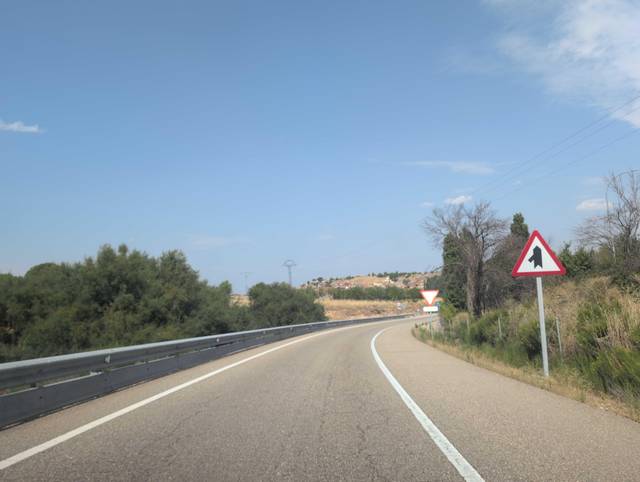
Region: Spain
Coordinates: 41.623, -3.689